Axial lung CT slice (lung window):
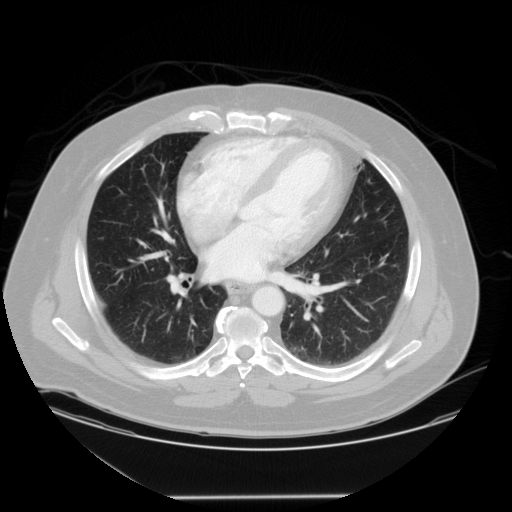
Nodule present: no